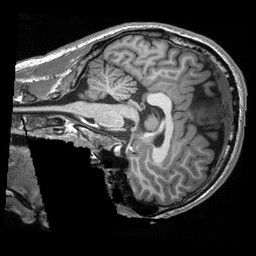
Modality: T1w
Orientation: sagittal
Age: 18
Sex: male